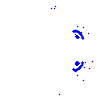
Particle: electron